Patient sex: F
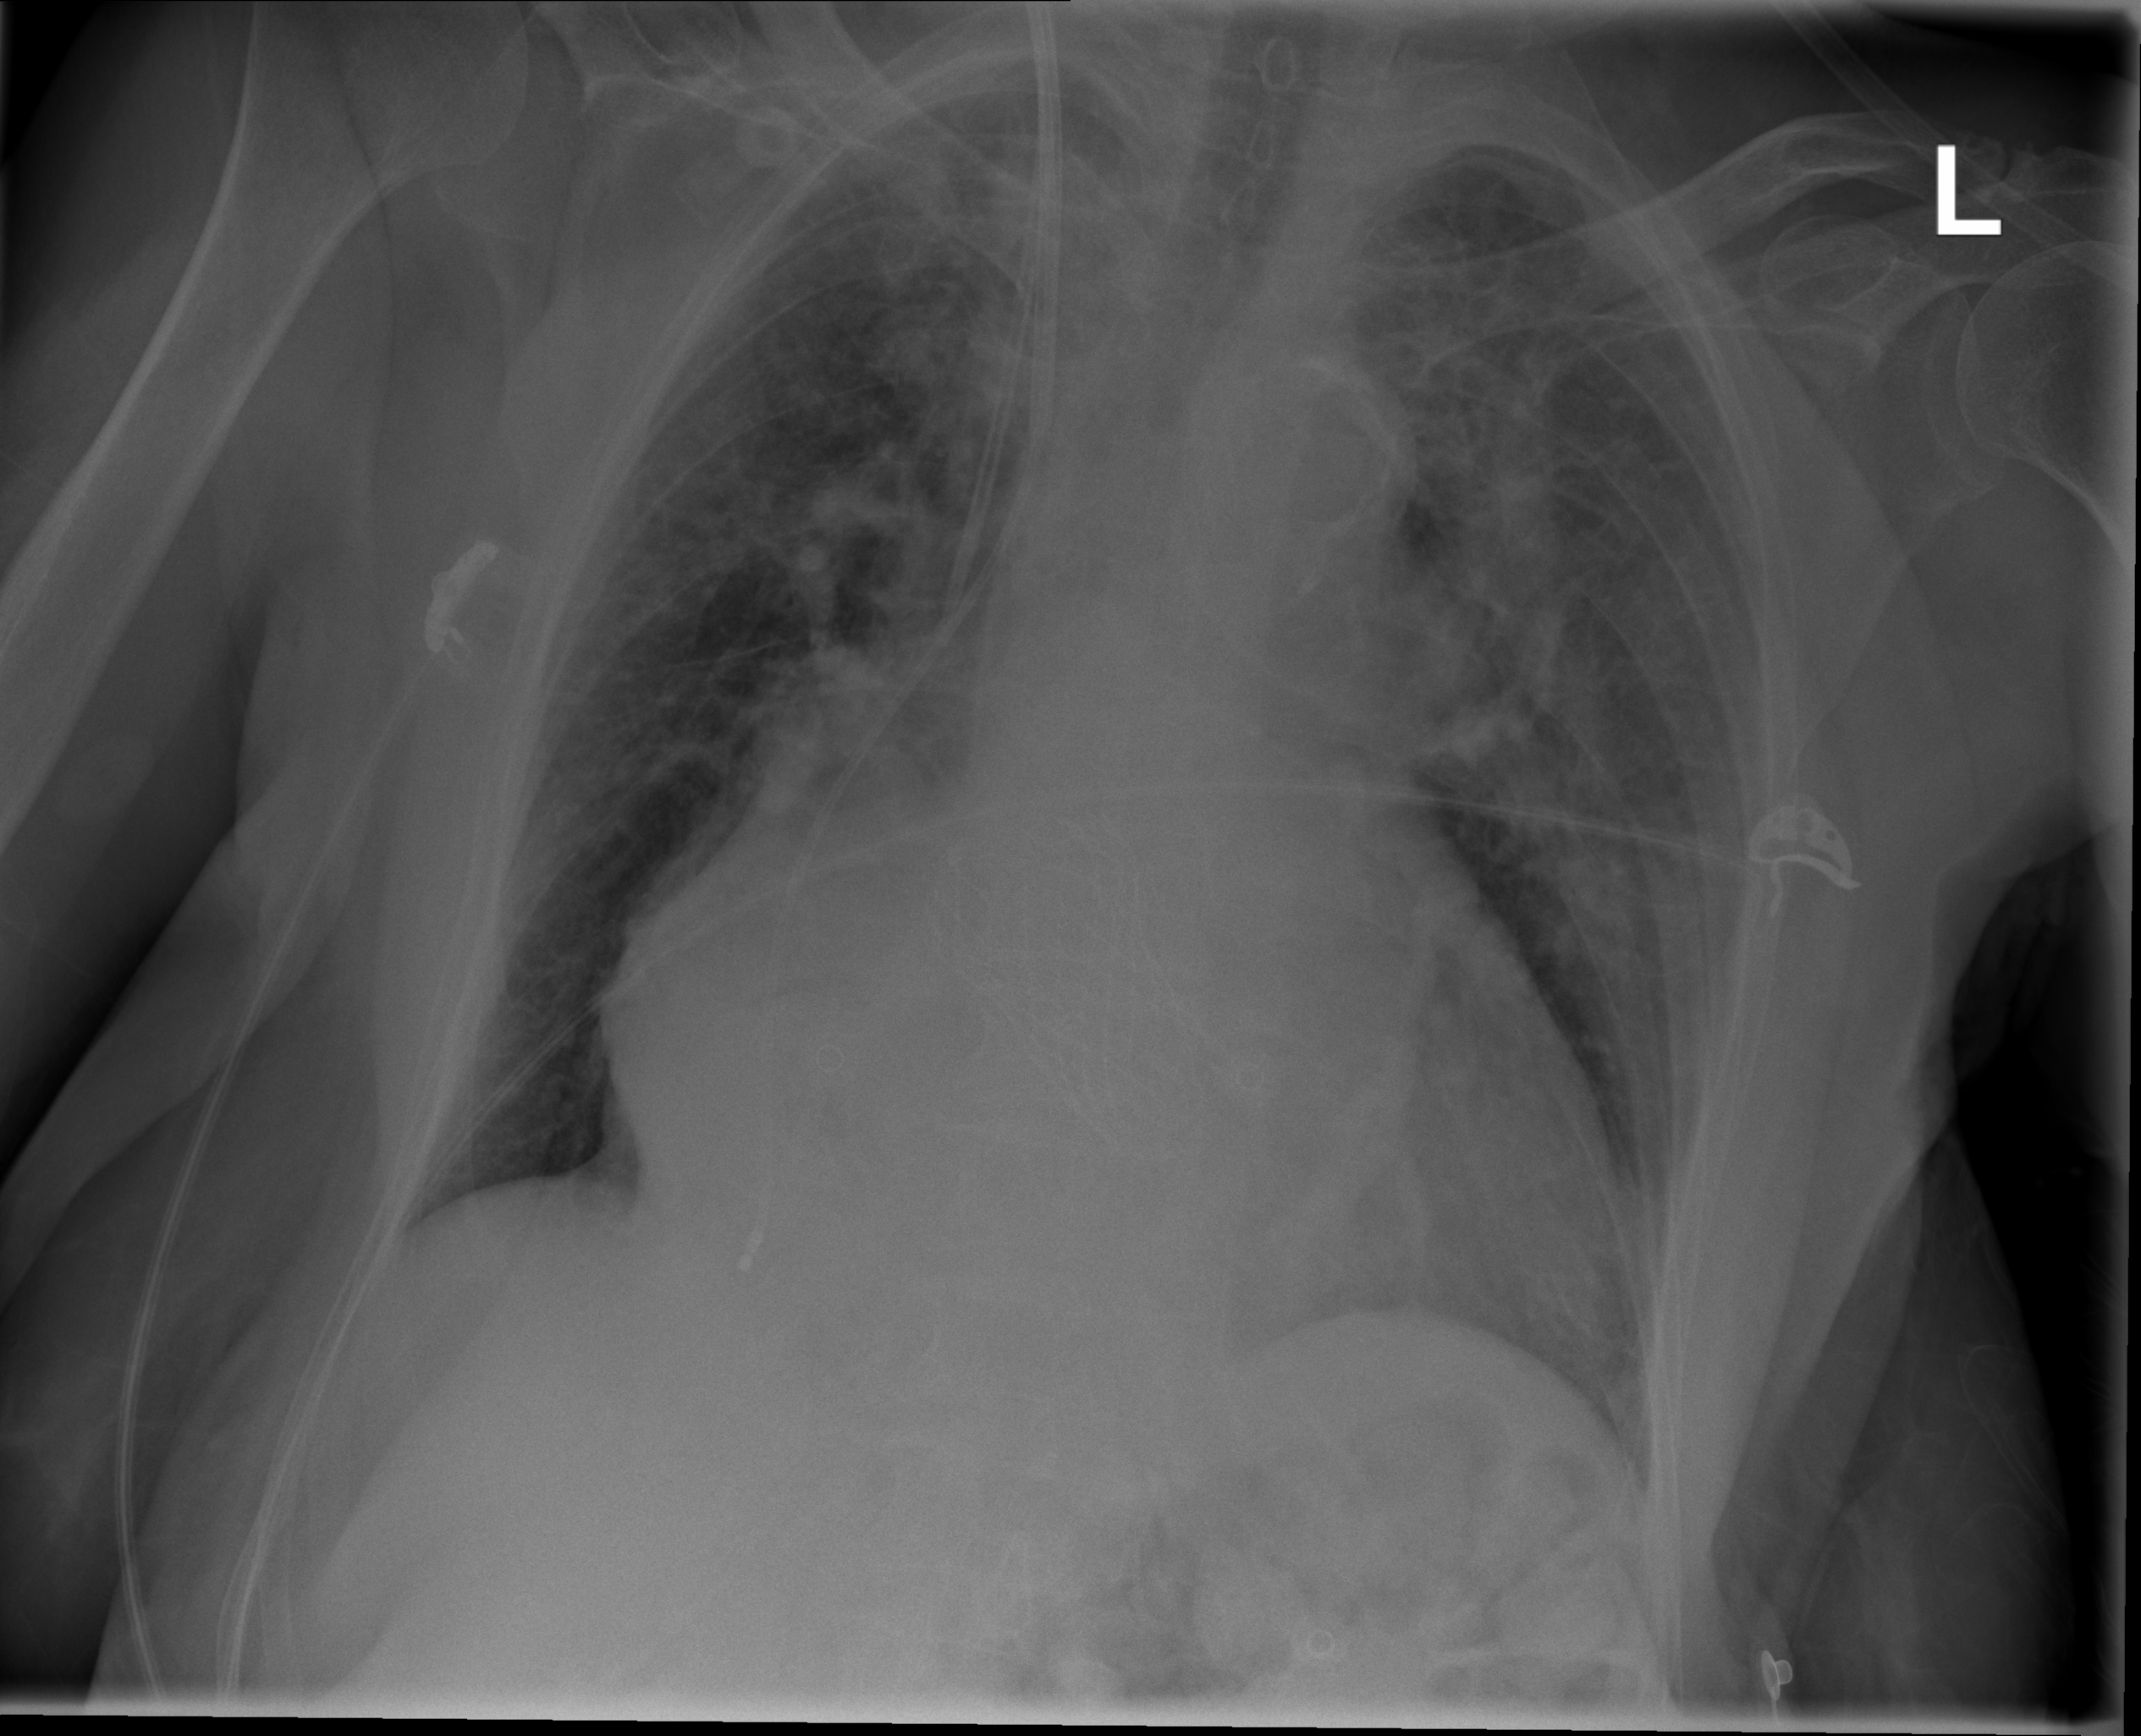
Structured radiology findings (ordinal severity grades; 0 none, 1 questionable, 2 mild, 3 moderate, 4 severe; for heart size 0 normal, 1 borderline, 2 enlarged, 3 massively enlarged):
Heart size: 3
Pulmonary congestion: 3
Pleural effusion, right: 0
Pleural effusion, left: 0
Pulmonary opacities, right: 1
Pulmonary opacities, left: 1
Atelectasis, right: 2
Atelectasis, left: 2